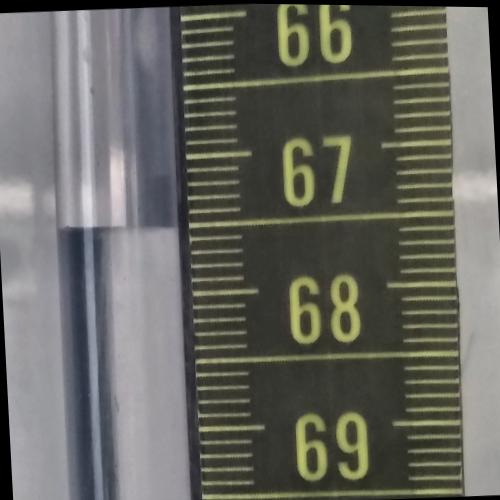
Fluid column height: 67.5 cm